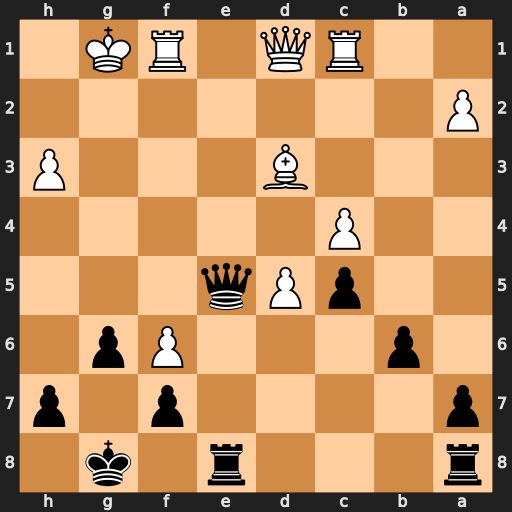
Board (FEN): r3r1k1/p4p1p/1p3Pp1/2pPq3/2P5/3B3P/P7/2RQ1RK1
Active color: b
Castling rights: -
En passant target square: -
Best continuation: Qg3+ Kh1 Qxh3+